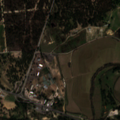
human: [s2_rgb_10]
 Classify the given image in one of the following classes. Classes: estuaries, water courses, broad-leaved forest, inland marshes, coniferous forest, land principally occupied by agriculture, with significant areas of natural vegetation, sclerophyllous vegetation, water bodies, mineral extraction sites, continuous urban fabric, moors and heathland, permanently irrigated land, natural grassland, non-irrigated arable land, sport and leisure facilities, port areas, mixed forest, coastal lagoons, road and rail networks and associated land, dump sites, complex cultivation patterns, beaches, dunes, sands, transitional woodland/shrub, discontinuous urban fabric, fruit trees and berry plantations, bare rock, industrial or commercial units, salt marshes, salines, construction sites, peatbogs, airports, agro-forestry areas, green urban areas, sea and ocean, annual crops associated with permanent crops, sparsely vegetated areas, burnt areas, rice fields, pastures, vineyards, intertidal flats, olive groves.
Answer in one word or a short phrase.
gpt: discontinuous urban fabric, rice fields, pastures, broad-leaved forest, mixed forest